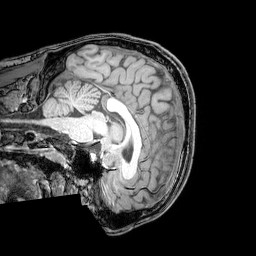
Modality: T1w
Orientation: sagittal
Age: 24
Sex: male
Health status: healthy
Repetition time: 0.081 s
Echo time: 0.037 s